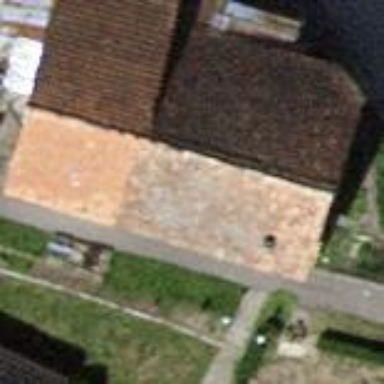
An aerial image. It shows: Shed.